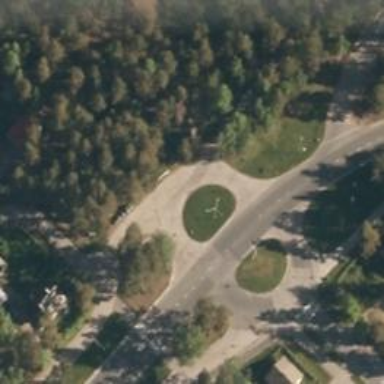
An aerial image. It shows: Road with "give way" sign.